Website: macys
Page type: delivery-shipping
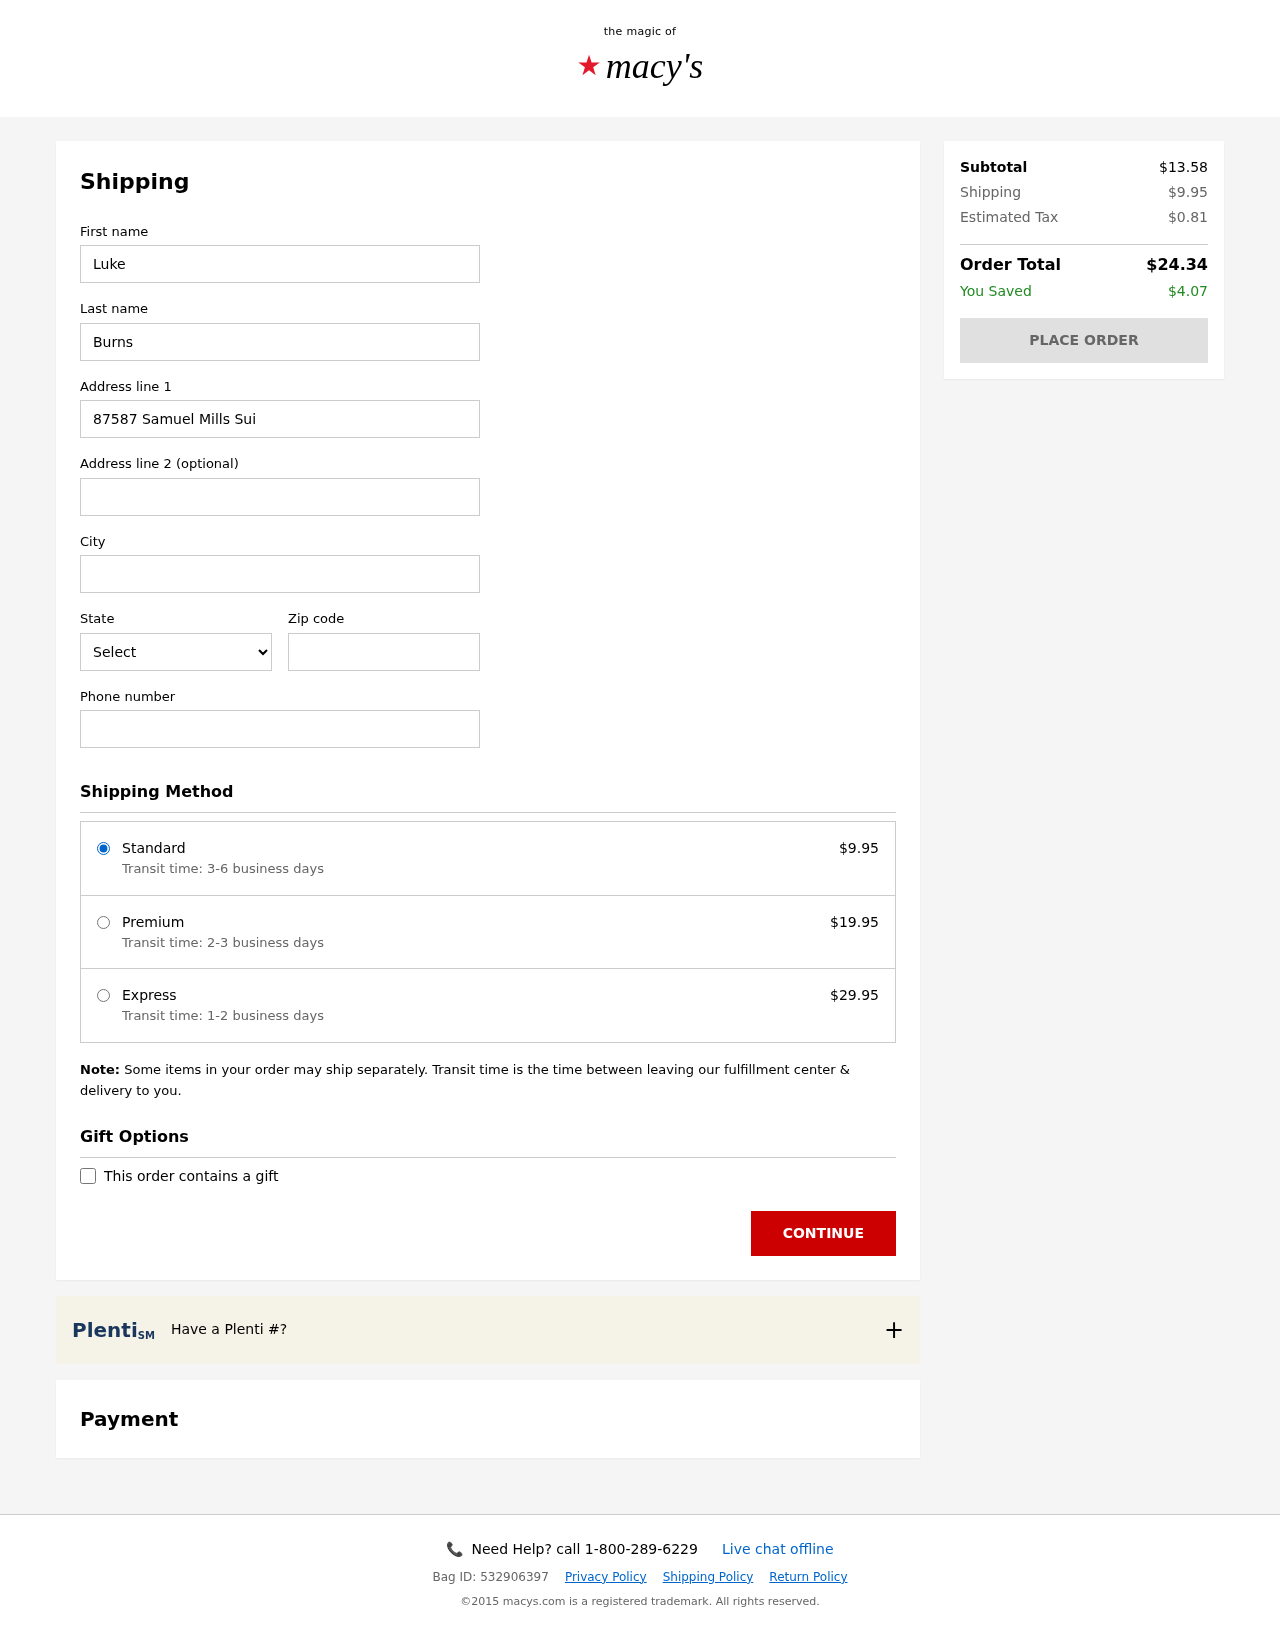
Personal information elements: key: PII_CITY
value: West Zacharyfurt
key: PII_FIRSTNAME
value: Luke
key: PII_LASTNAME
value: Burns
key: PII_PHONE
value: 9665510333
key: PII_POSTCODE
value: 24109
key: PII_STATE_ABBR
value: HI
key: PII_STREET
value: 87587 Samuel Mills Suite 384
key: PII_STREET2
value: Suite 292
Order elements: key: ORDER_SHIPPING_COST
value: $9.95
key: ORDER_SHIPPING_PREMIUM
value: $19.95
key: ORDER_SHIPPING_EXPRESS
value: $29.95
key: ORDER_SUBTOTAL
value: $13.58
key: ORDER_TAX
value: $0.81
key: ORDER_TOTAL
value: $24.34
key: ORDER_SAVINGS
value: $4.07